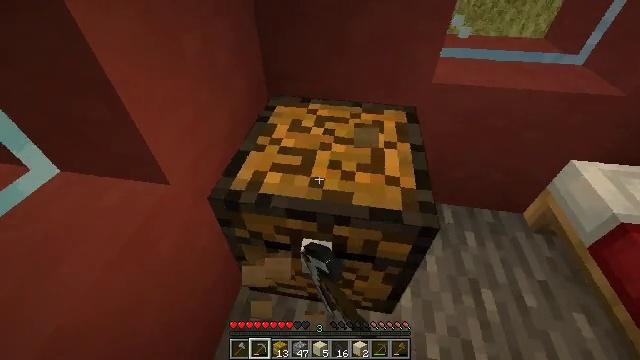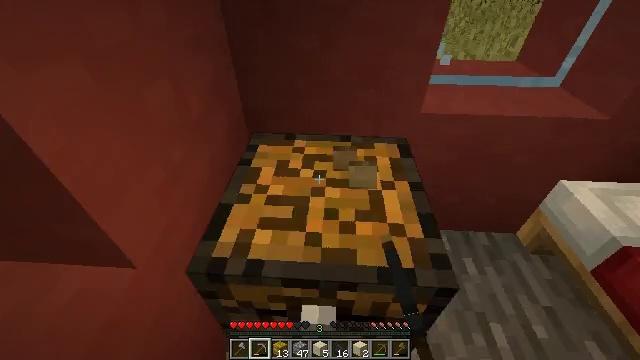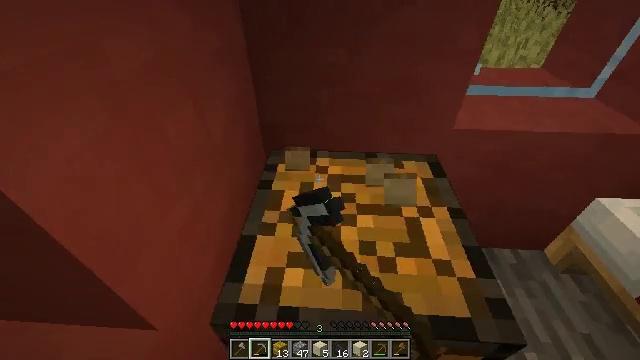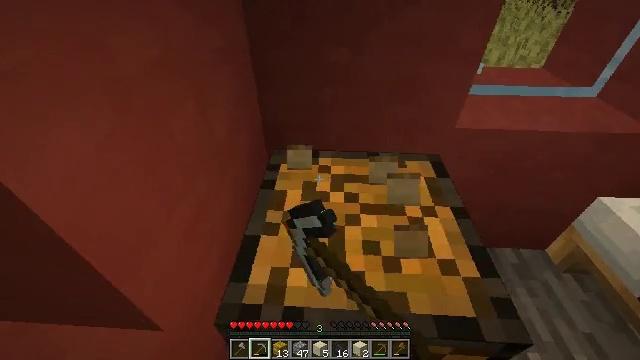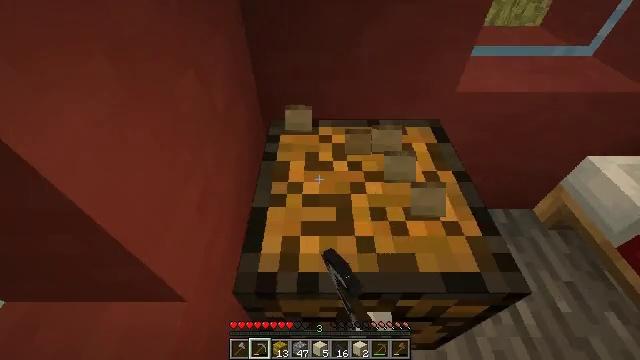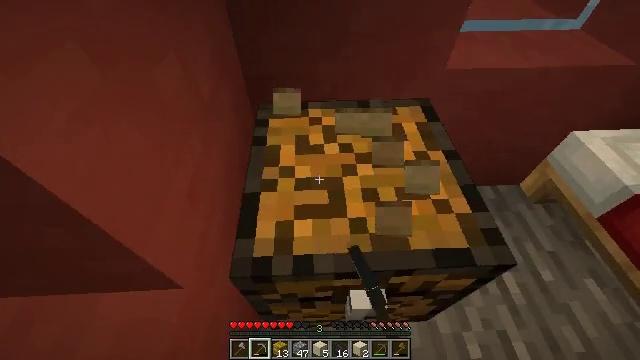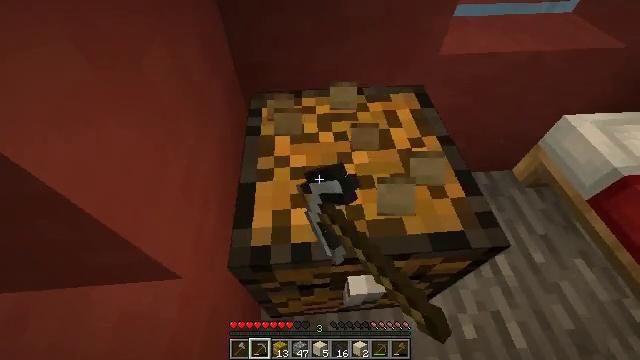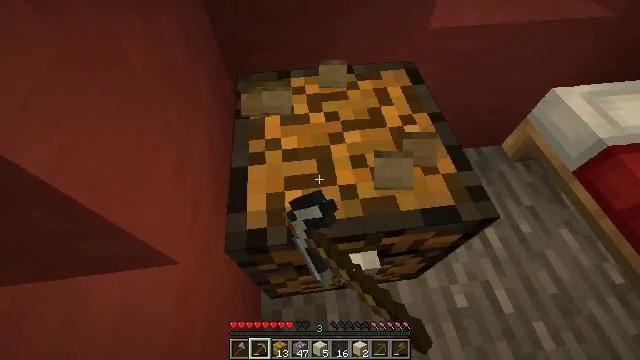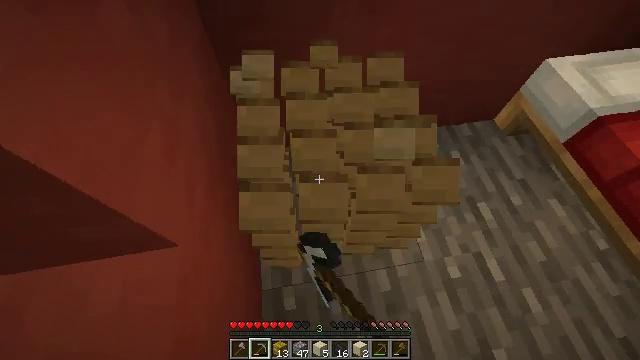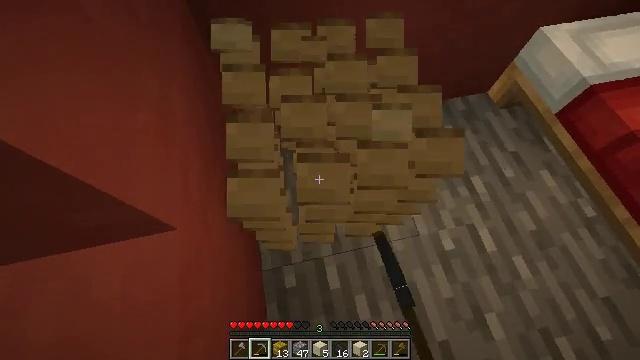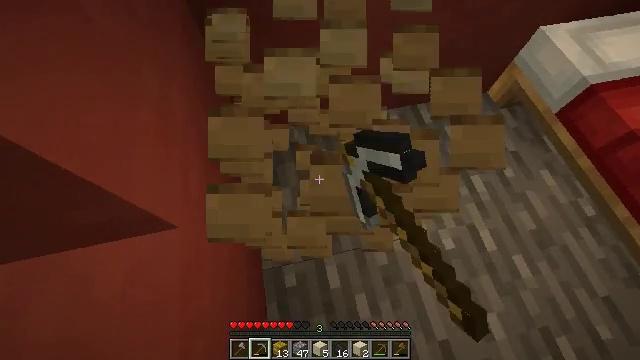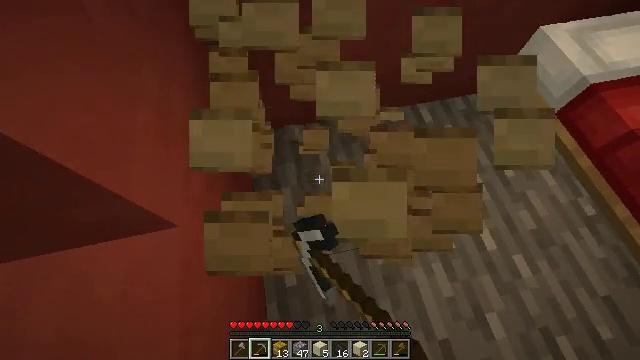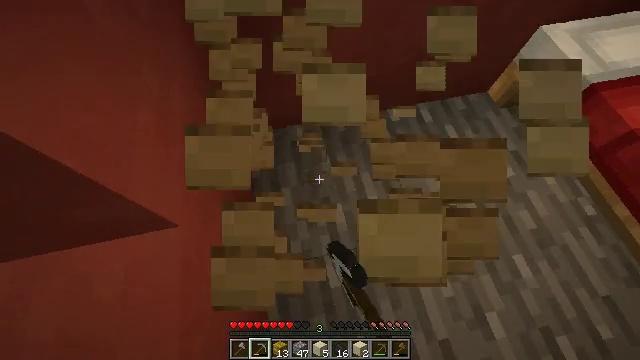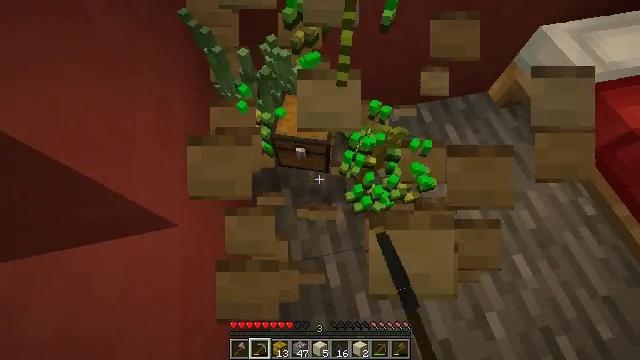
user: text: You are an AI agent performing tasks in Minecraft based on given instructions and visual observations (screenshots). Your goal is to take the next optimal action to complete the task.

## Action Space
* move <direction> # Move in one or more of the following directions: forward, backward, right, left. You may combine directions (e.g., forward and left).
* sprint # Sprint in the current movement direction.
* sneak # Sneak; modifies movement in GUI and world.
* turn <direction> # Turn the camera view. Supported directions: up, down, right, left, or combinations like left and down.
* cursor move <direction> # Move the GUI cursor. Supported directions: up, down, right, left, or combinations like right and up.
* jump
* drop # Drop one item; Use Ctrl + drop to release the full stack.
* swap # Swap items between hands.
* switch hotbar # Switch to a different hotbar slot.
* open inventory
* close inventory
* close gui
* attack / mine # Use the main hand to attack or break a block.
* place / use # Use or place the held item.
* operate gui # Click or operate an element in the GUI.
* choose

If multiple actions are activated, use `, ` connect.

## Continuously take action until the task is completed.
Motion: motion action
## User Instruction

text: Break the chest to retrieve items inside.
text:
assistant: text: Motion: move forward, turn right and up, attack / mine
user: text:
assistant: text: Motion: move forward and move left, attack / mine
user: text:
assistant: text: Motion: move forward and move left, attack / mine
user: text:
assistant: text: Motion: move forward and move left, turn right and down, attack / mine
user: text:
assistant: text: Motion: move forward and move left, turn right and down, attack / mine
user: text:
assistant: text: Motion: turn right and down, attack / mine
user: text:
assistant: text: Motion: turn right and down, attack / mine
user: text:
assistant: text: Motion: turn right and down, attack / mine
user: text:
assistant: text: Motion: turn right and down, attack / mine
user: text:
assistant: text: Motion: attack / mine
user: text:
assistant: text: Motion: attack / mine
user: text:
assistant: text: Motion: attack / mine
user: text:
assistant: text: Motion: attack / mine
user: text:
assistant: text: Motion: attack / mine